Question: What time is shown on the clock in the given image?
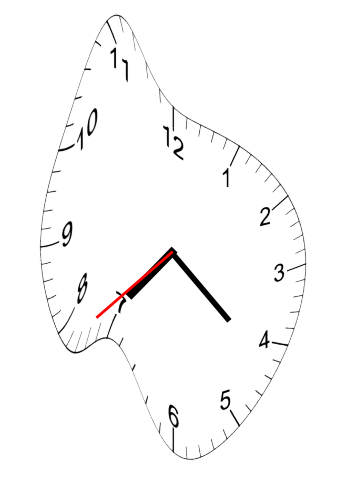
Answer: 07:21:38